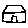
Label: house